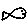
Label: fish